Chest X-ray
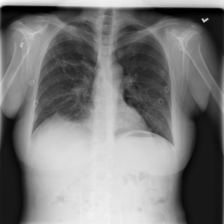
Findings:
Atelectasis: negative
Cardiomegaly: negative
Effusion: negative
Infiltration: negative
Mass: negative
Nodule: positive
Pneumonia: negative
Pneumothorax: positive
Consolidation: negative
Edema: negative
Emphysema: negative
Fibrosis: negative
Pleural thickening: negative
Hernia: negative